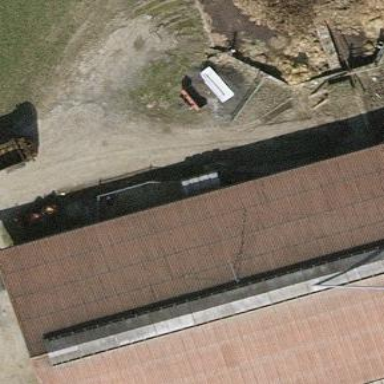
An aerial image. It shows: Farm building.